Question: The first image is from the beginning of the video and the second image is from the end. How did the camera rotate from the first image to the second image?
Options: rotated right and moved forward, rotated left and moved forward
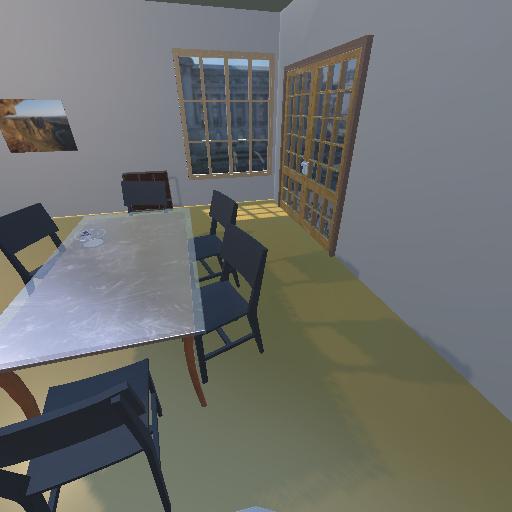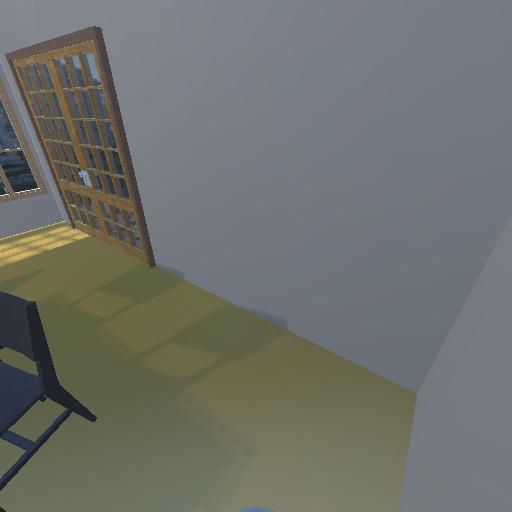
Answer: rotated right and moved forward